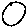
Label: circle